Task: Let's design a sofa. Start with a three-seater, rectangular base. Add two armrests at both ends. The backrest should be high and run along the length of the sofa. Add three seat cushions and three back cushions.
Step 415:
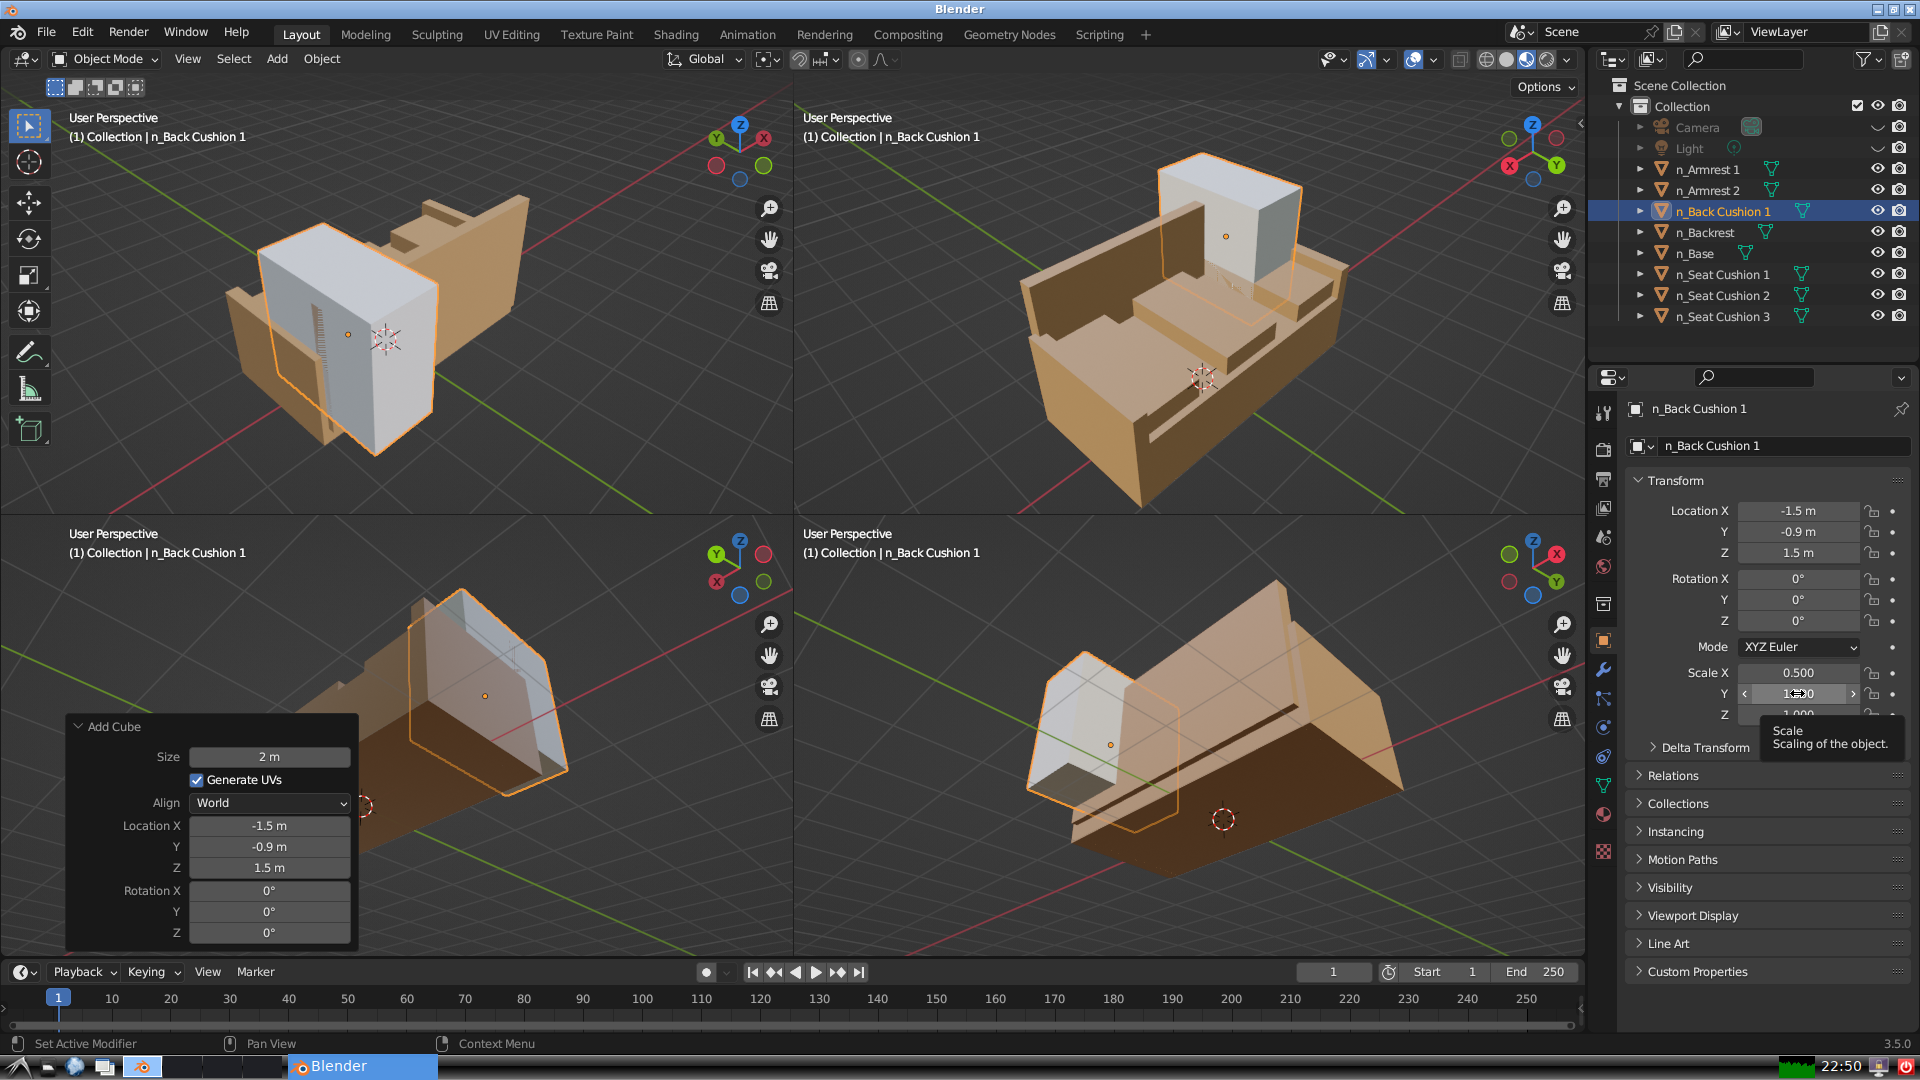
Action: click: no